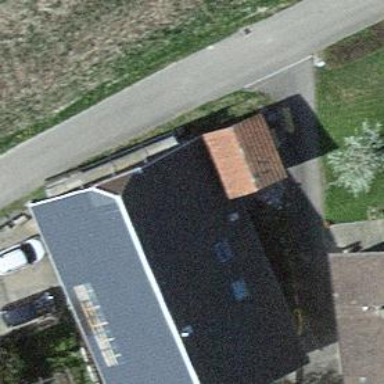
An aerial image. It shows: Farm building.